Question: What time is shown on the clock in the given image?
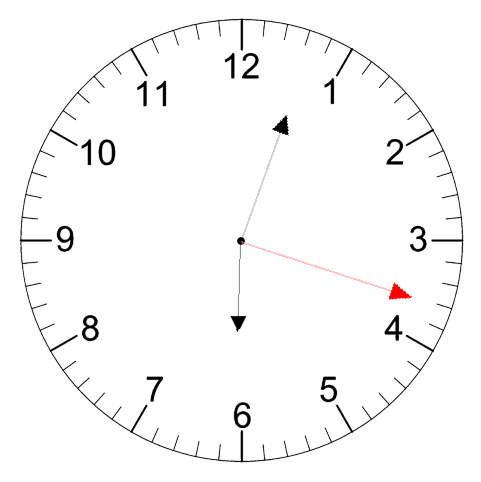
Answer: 06:03:18